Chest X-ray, PA view. Patient: 43 years old, sex M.
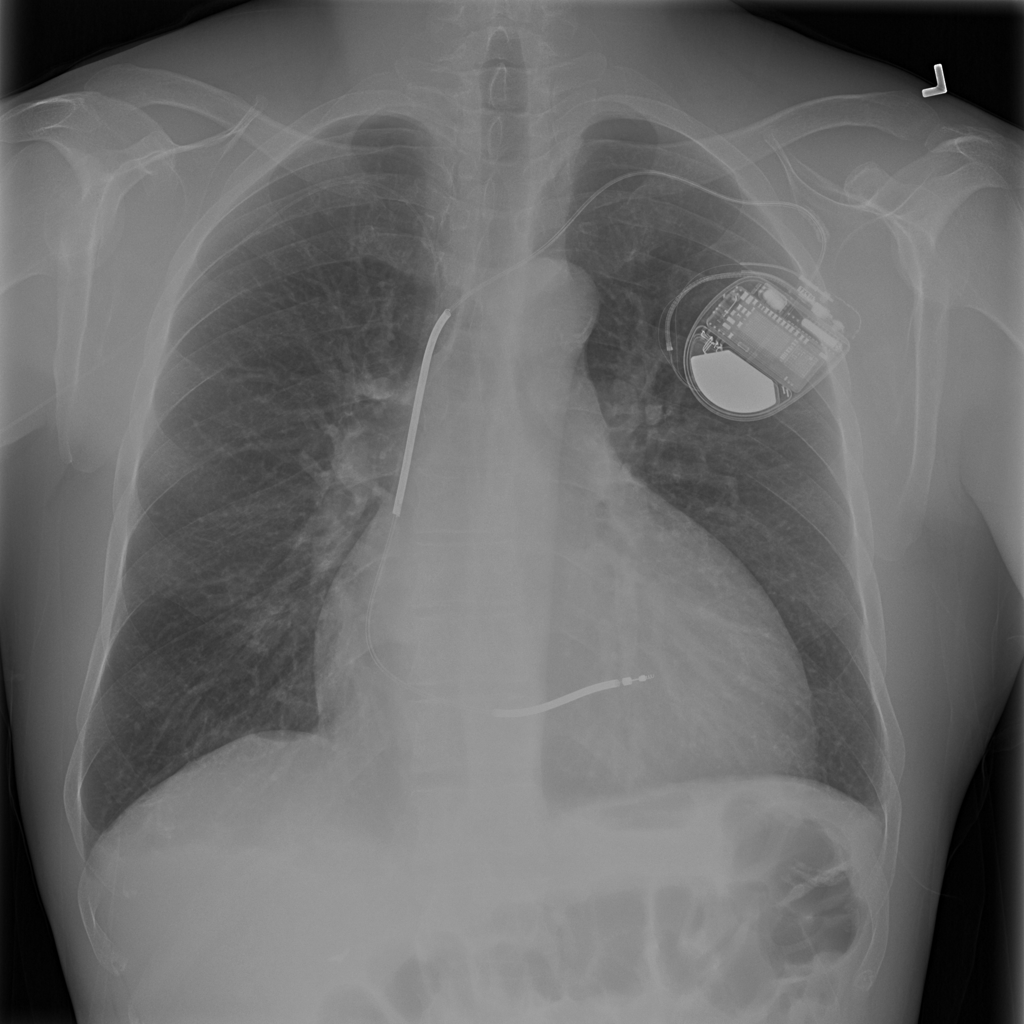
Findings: Effusion